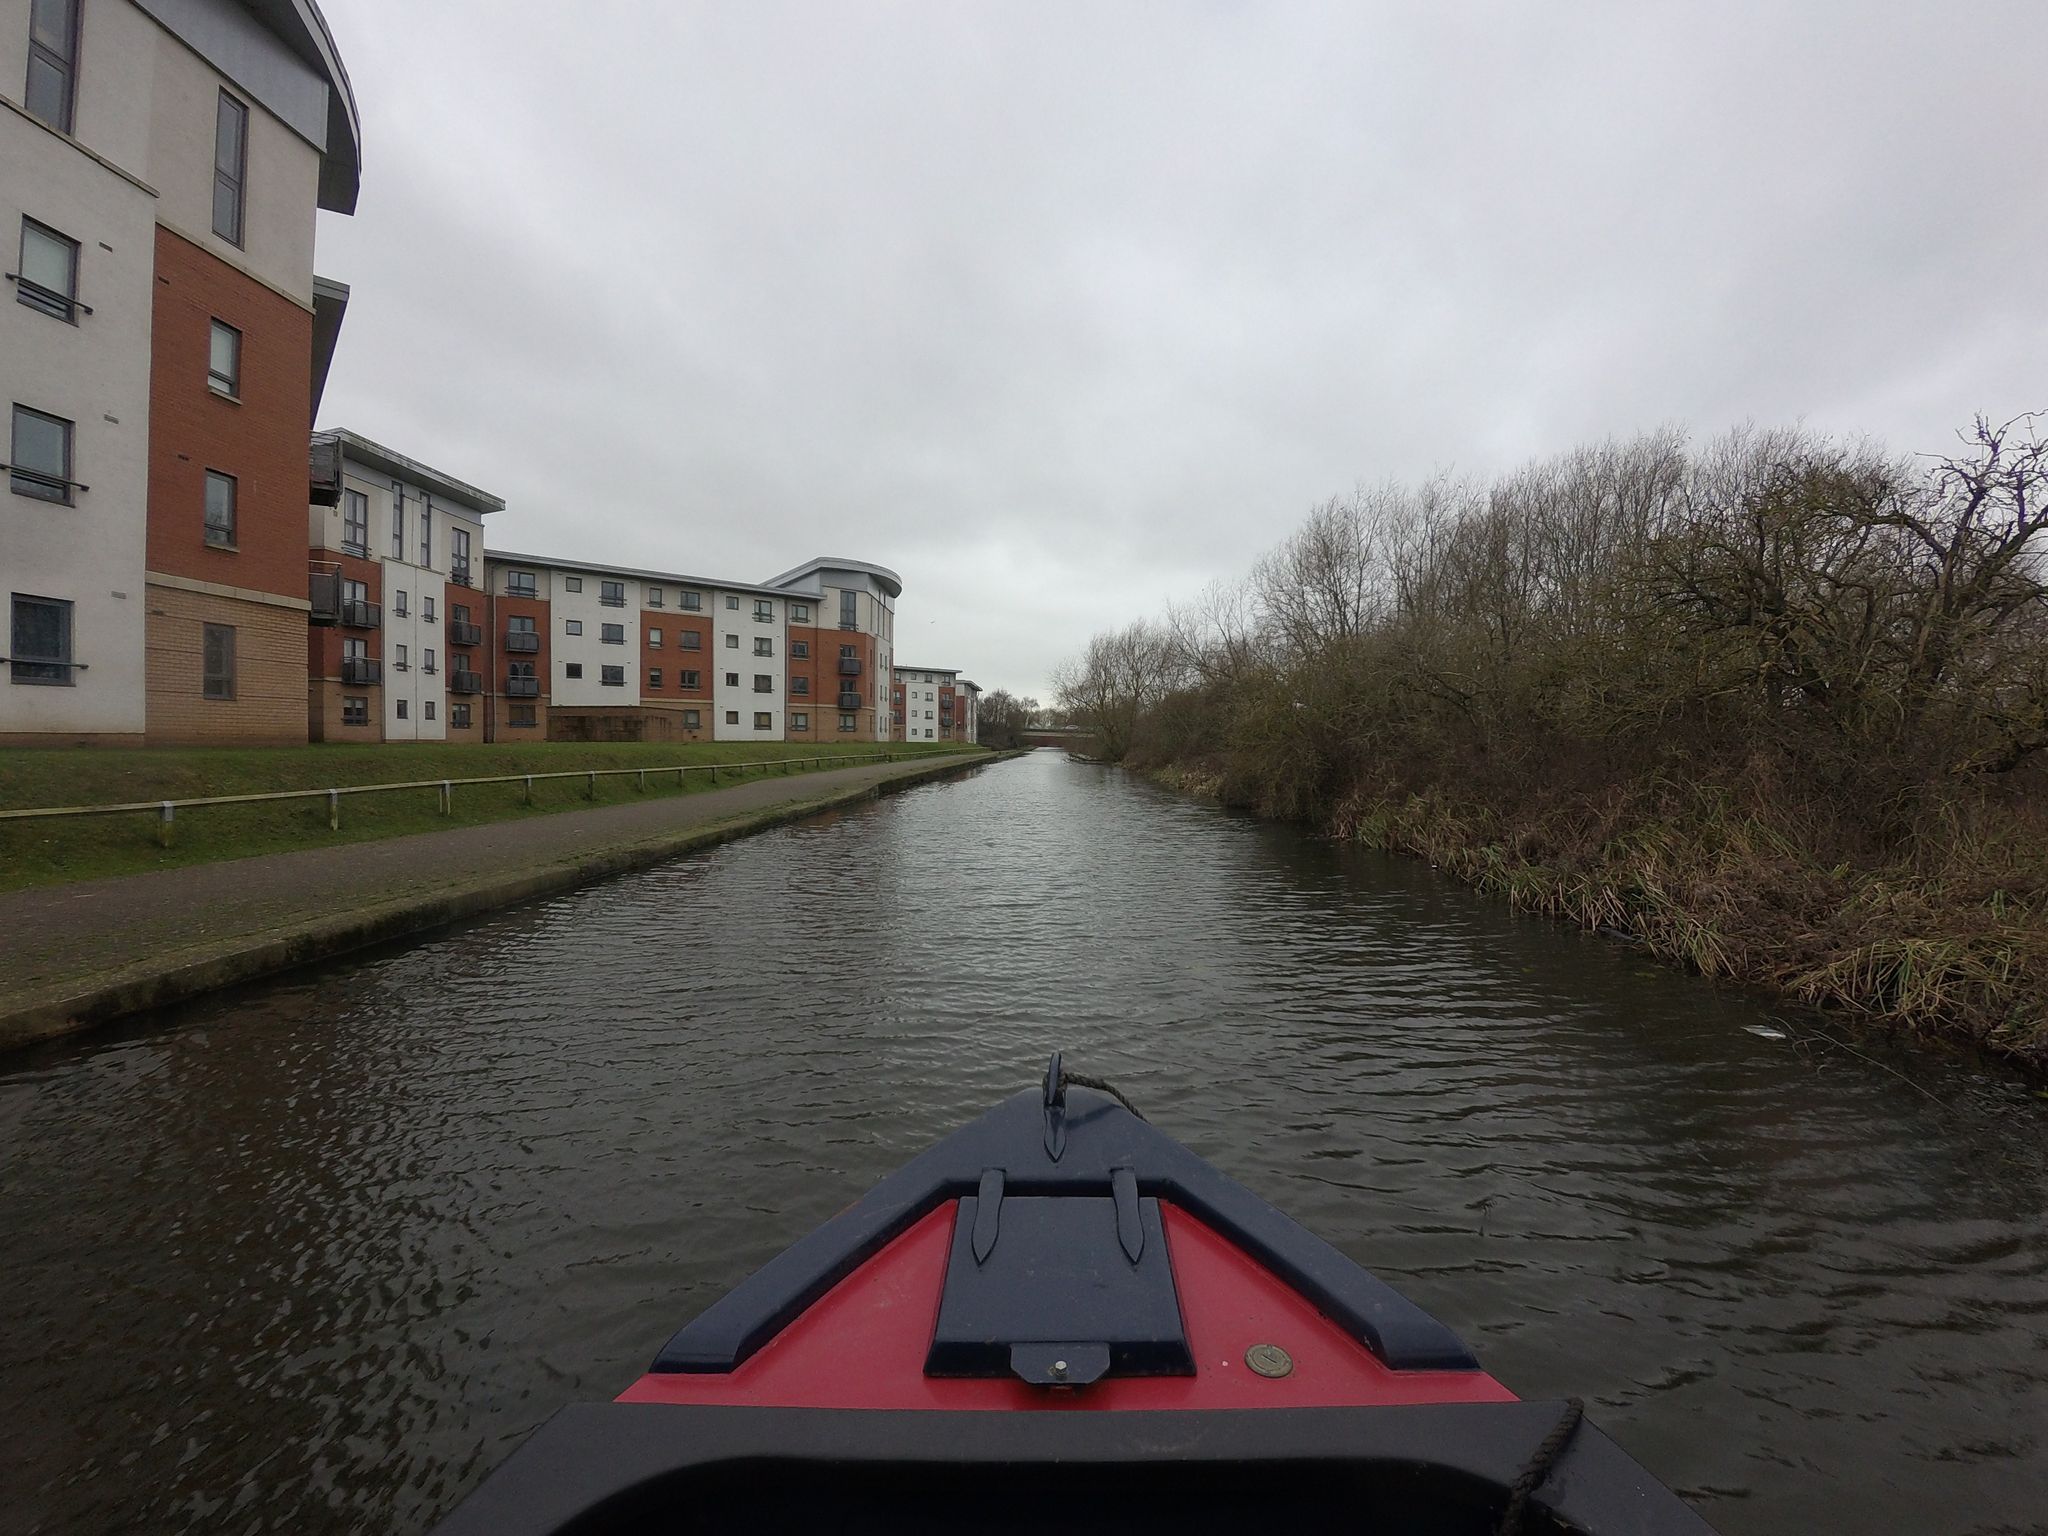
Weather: cloudy
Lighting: day
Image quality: good
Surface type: driving surface
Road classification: bridleway
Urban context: urban centre
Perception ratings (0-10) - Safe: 3.21, Lively: 7.63, Beautiful: 3.3, Boring: 2.83, Depressing: 7.89, Wealthy: 3.79